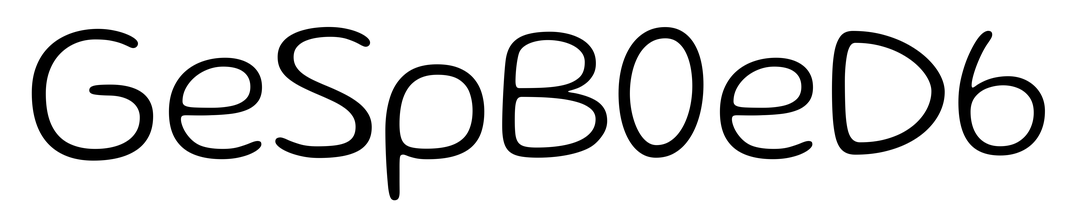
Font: Gluten_ExtraLight